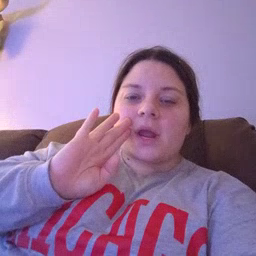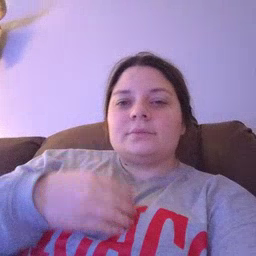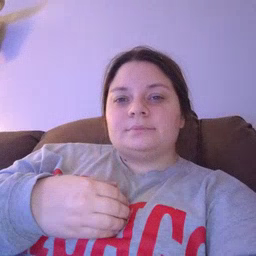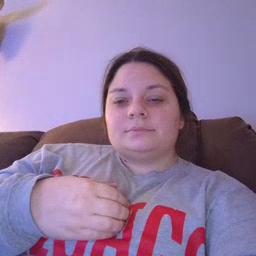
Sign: brown